Question:
I am developing a chat bot for the messenger platform, but I found myself mesmerized by the fact that "ManyChat" appears on the footer of the users text input field.
I have become an admin of that page and proceed to remove many chat from the list of connected apps for that page, but the footer is still there.
Maybe I have to call the messenger platform API in order to change some property that isn't available from the Facebook Pages User Interface. But nothing in the documentation mentions anything about a persistent footer on the page.
Does anyone have any clue of how to remove this?
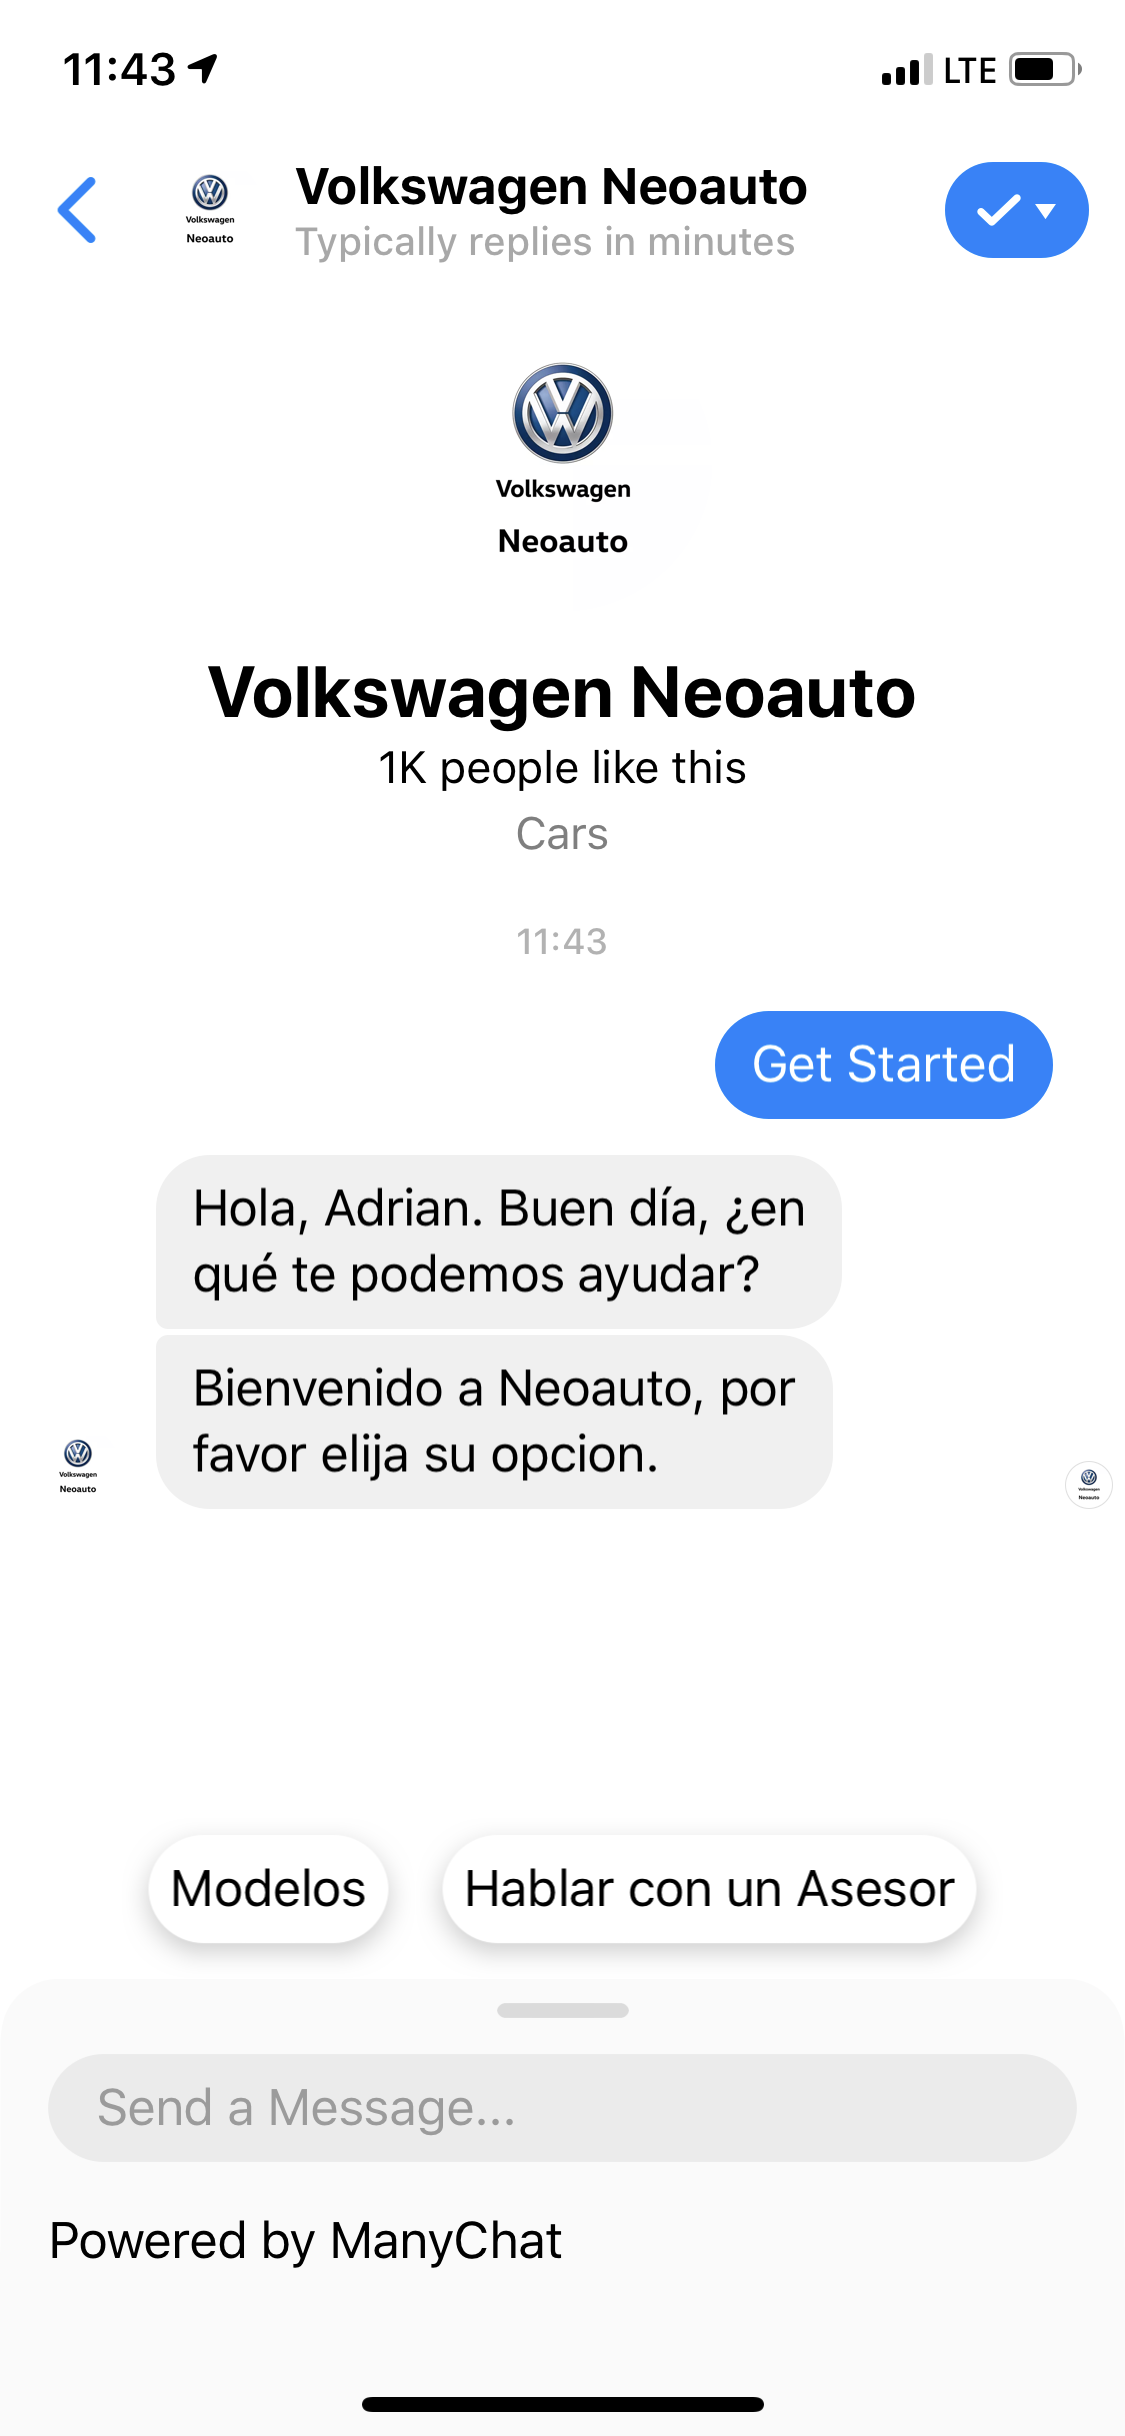
Answer: Have you tried to reset the chatbot's persistent menu? This can be done with sending a POST HTTP request to Facebook Messenger API as explained here:
<URL>